Interaction volume radius: 10 \u00c5
Interaction volume height: 20 \u00c5
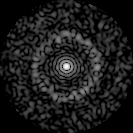
Disorder parameter: 0.858